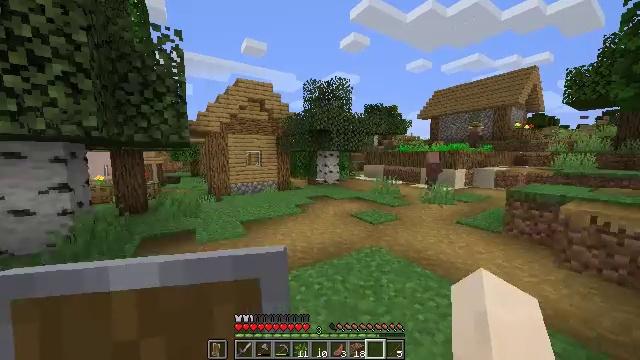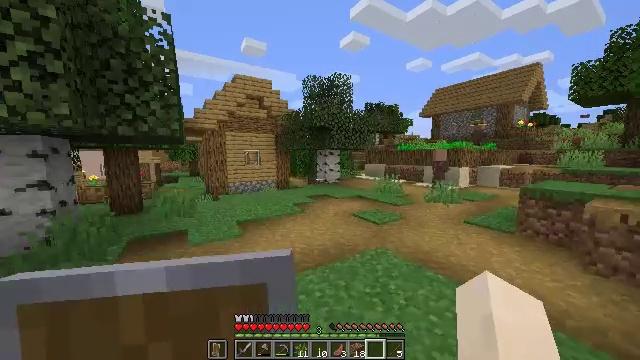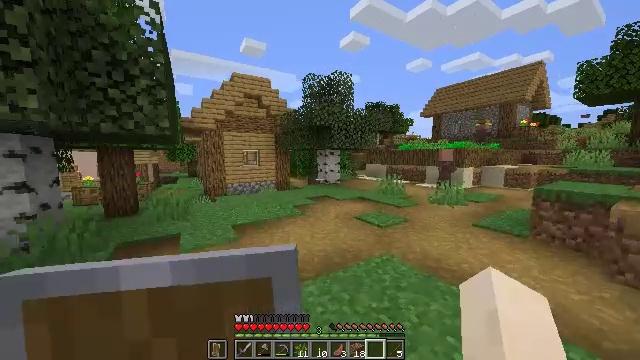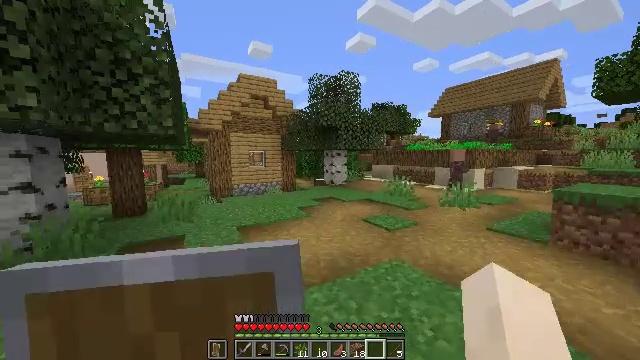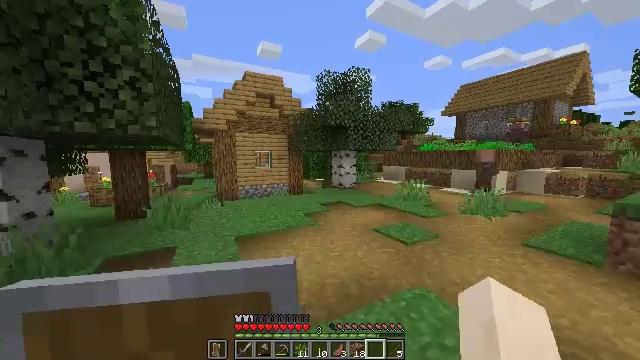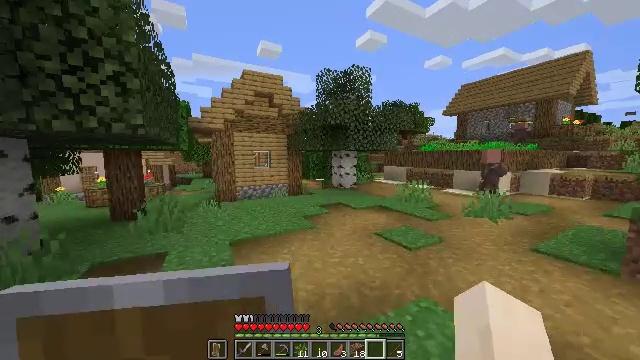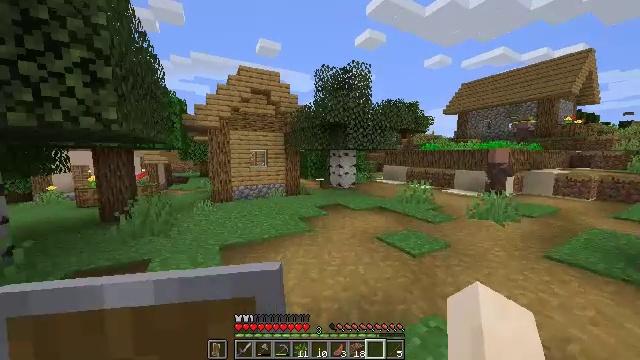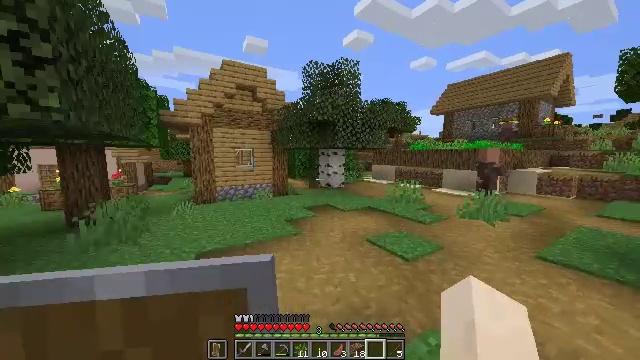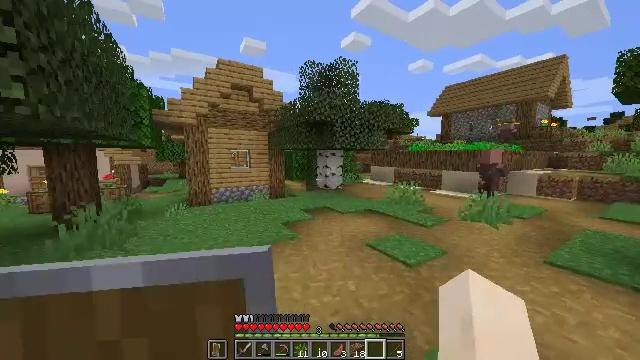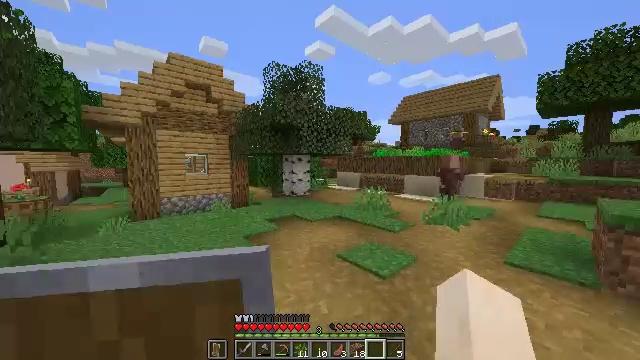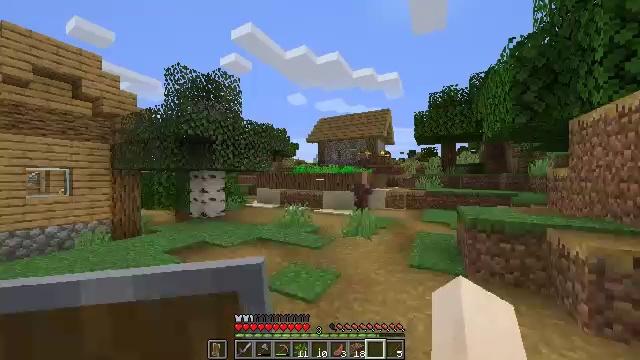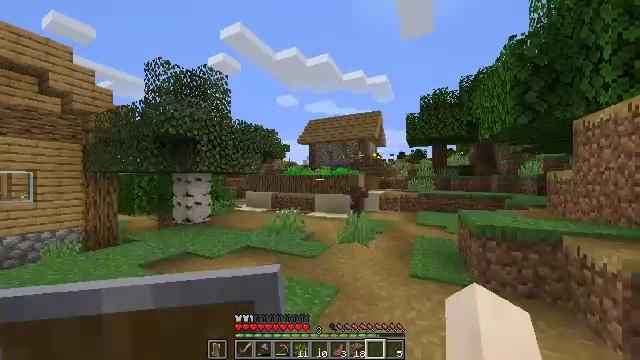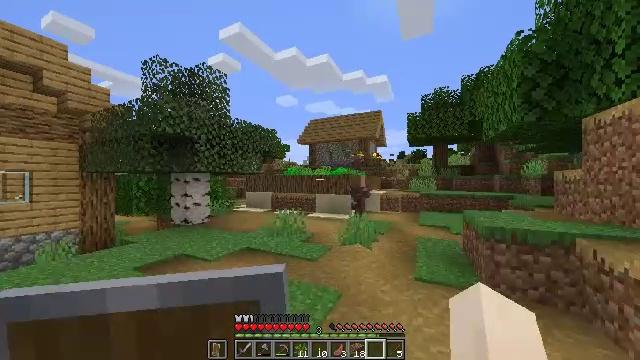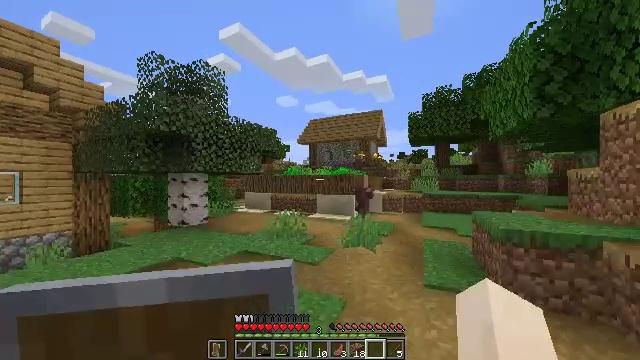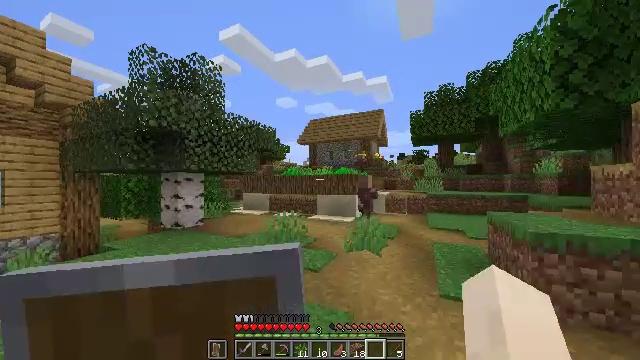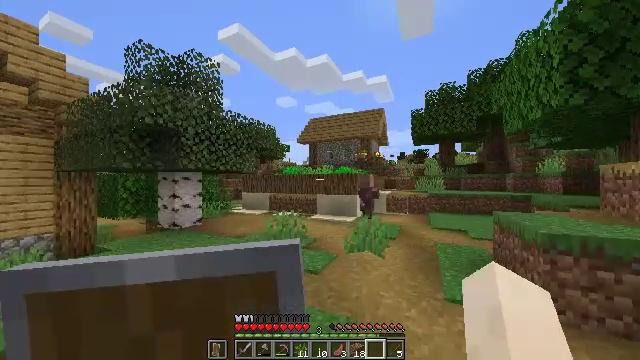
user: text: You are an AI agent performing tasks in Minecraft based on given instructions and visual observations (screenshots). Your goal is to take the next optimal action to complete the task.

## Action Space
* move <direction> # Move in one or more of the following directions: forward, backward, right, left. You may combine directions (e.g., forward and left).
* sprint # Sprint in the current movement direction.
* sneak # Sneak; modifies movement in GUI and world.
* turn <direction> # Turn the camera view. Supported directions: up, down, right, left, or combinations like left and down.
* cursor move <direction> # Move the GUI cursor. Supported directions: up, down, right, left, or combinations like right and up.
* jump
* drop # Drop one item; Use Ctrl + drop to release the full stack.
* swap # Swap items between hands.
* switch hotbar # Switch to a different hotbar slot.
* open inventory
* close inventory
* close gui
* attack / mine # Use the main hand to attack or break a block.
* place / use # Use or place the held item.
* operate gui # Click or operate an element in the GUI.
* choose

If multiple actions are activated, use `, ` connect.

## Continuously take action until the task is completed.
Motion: motion action
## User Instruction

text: Destroy the cauldron to put it in your inventory.
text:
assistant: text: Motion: move forward
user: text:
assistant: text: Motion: move forward
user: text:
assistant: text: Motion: move forward, turn left
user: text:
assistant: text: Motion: move forward, turn left
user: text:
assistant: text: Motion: move forward
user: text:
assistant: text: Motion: move forward
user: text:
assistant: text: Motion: move forward, turn right
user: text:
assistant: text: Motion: move forward
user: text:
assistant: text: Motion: move forward, turn right and up
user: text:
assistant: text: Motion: move forward, turn right and up
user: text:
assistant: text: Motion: move forward, turn right
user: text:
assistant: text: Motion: move forward
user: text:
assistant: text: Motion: move forward
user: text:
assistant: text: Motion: move forward
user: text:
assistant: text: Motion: move forward
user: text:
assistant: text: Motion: move forward
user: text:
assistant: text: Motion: move forward
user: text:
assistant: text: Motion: move forward, turn right
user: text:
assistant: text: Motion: move forward, turn right
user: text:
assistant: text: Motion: move forward
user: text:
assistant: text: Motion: move forward
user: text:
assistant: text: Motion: move forward
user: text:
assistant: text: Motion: move forward
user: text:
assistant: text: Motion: move forward, turn right
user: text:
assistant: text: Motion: move forward, turn right and down
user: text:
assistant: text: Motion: move forward
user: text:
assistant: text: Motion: move forward, turn right
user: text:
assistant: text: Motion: move forward, turn right
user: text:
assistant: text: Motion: move forward
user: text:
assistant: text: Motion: move forward